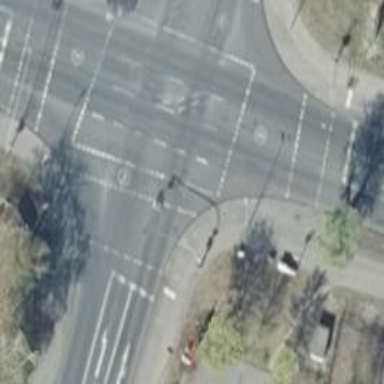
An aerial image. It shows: Traffic signals at road crossing.